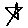
Label: star